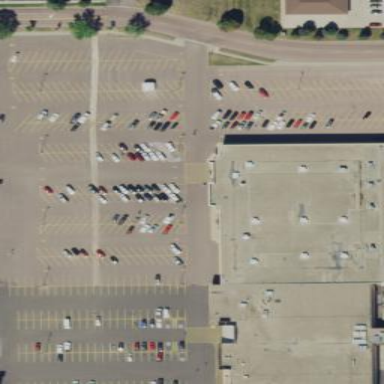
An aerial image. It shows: Retail building.